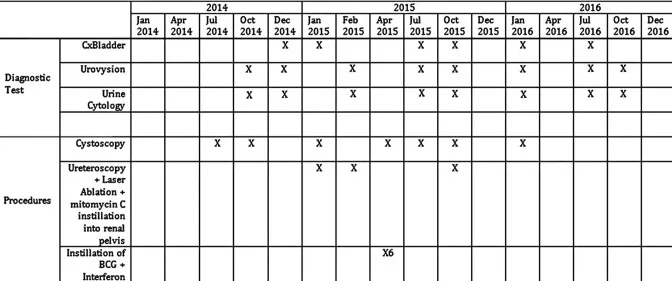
Timeline of urine biomarkers.
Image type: chart (chart)